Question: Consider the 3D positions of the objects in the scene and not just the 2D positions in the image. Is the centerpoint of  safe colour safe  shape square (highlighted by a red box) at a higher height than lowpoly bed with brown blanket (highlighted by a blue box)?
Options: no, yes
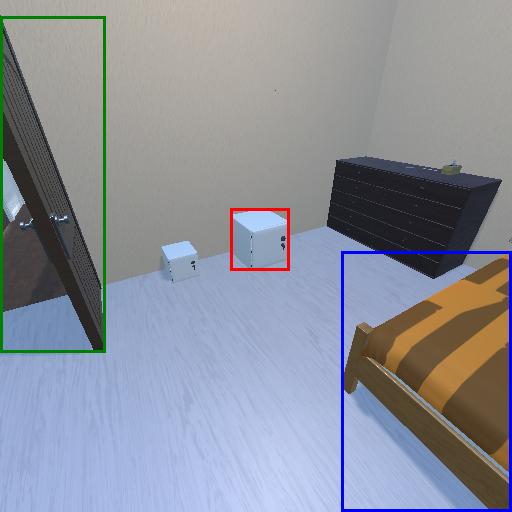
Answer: no